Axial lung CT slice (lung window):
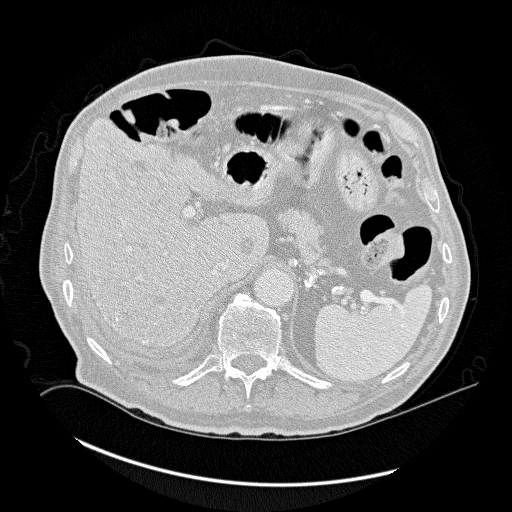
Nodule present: no